Question: I would like to use css.file in Shiny app in 'NavbarPage' style. I write
'''
shinyUI(
navbarPage("Title",
theme = "bootstrap.css",
tabPanel("tabPanel1"),
tabPanel("tabPanel2"),
tabPanel("tabPanel3")
...
'''
But it does not look nice ('tabPanel' name are positioned in vertical order not in horizontal).It works all the time in all bootstrap.css file I choose. It is possible to change it in normal (horizontal) order?

I found this <URL> but it does not work at all.
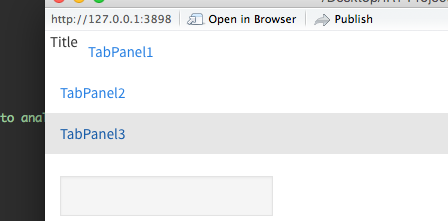
Answer: If you try running a report with 'theme = ""' you will realize that you are simply not loading your css file.
'''
runApp(
list(
ui = navbarPage(theme="",
"Title",
tabPanel("tabPanel1"),
tabPanel("tabPanel2"),
tabPanel("tabPanel3")),
server = function(input, output){
}
)
)
'''
I'm not sure if there is a bug with 'navbarPage' with the 'theme' but if you 'includeCSS' manually, then you will notice that it is loaded. You can try with my <URL>. Note, the format still doesn't appear ideal but at least the css file is loaded.
'''
https://gist.github.com/cdeterman/8e9fb019e5100fc5cd15
'''